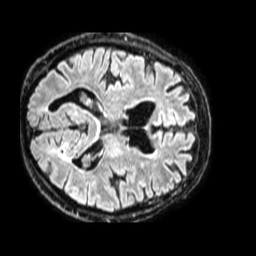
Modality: FLAIR
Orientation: axial
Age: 79
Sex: male
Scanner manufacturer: philips
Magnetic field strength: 1.5 T
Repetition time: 4.8 s
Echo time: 0.3363 s